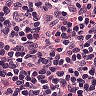
Metastatic tissue present: no